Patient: sex F, age 56
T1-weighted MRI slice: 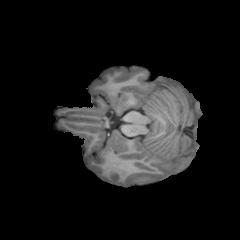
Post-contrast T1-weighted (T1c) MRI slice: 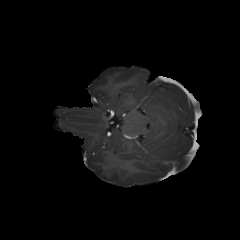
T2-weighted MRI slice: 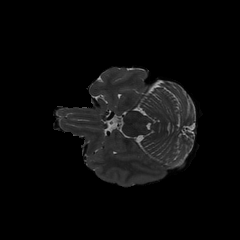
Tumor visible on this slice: no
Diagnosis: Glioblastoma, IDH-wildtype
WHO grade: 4